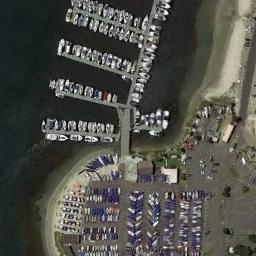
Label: harbor